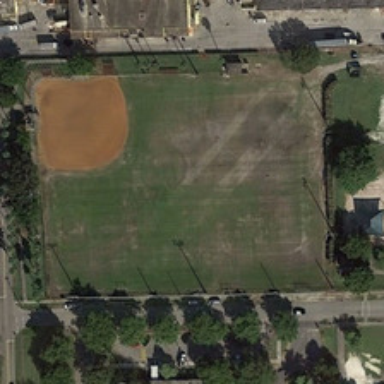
Some green trees and several buildings are around a baseball field .